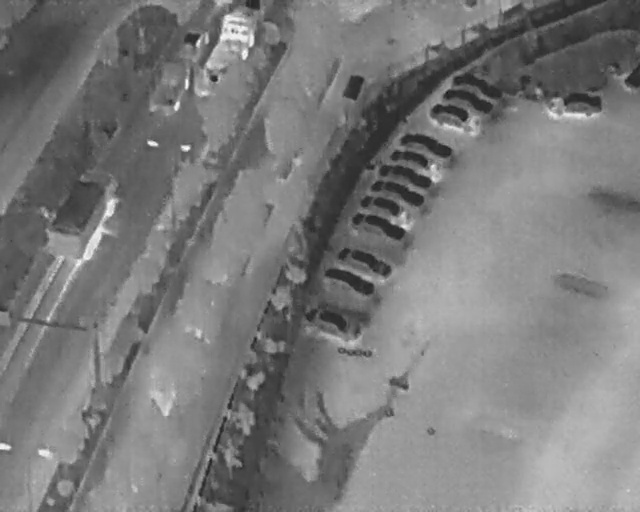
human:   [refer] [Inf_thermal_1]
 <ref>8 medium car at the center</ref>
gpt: <box>[[50, 56, 54, 68, 22], [52, 49, 56, 60, 22], [55, 45, 59, 56, 22], [57, 38, 61, 49, 22], [58, 35, 62, 45, 22], [60, 31, 63, 43, 22], [61, 28, 65, 40, 20], [63, 26, 66, 36, 20]]</box>

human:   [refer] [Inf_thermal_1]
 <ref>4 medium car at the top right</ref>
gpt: <box>[[87, 14, 91, 26, 2], [69, 17, 73, 28, 21], [71, 14, 74, 24, 21], [73, 11, 76, 22, 21]]</box>

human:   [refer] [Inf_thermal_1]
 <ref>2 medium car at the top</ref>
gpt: <box>[[27, 4, 32, 10, 25], [65, 22, 68, 33, 20]]</box>